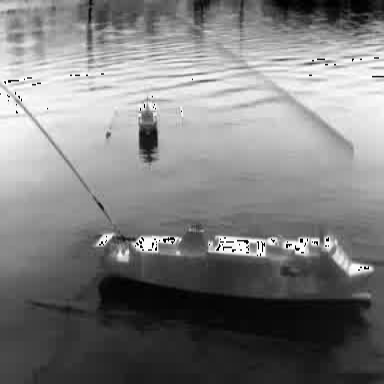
There is a container_ship in the infrared image.